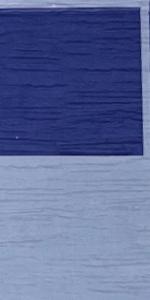
Label: Empty